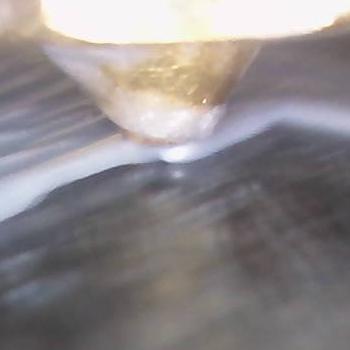
Flow rate: 168%